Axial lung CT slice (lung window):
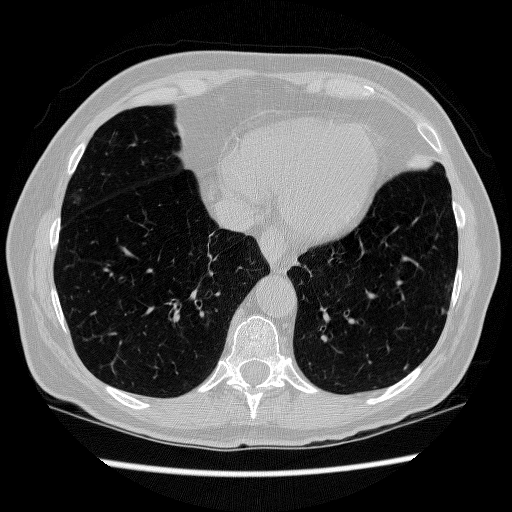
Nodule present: yes
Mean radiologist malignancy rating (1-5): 2.5